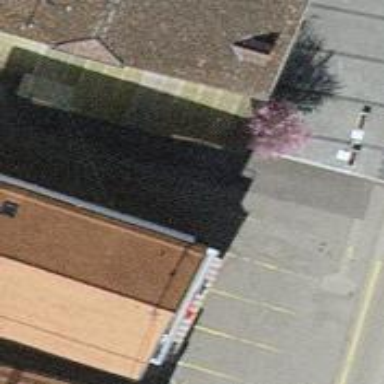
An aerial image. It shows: Convenience shop.